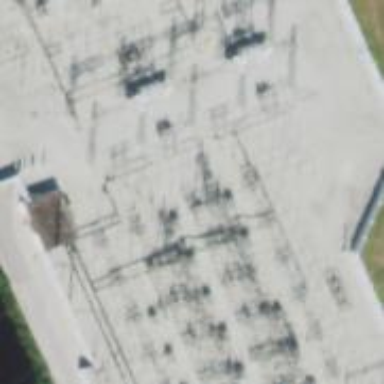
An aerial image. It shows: Switch used for power control.